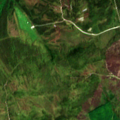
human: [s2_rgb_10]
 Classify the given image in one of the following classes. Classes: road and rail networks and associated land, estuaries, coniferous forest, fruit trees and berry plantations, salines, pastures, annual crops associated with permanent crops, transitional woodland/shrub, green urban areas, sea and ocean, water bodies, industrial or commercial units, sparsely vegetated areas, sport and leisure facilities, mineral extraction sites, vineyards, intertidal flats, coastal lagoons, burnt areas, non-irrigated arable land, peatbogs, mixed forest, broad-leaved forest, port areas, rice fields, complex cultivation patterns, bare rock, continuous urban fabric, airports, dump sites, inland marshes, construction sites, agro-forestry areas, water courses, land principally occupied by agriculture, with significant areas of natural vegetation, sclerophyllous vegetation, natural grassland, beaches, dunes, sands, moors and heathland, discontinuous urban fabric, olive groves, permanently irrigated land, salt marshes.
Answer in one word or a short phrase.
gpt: burnt areas, peatbogs